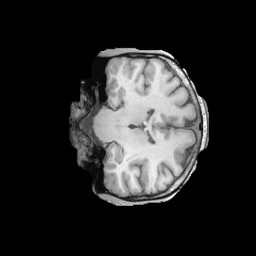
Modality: T1w
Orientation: coronal
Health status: ill
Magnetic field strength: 3 T